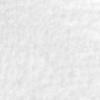
Label: no_change